Question: I am trying to read a properties file using a resource bundle class in java, but it is giving me a exception saying that
'''
java.util.MissingResourceException: Can't find bundle for base name jira, locale en_US
'''
This is how i am coding in java
'''
ResourceBundle labels = ResourceBundle.getBundle("jira");
'''
This is my project structure

What is that missing? I have read through the documentation and it says that no need to give any absolute path as the Resource bundle handles that.
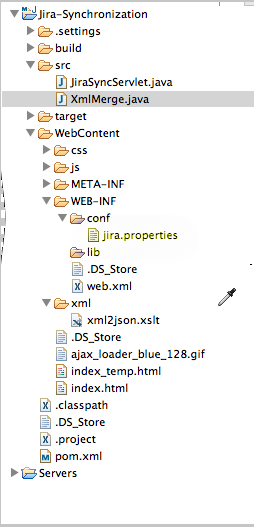
Answer: 'ResourceBundles' are read from the classpath. 'WEB-INF/conf' is not on the classpath for web applications. Try placing the property file in 'WEB-INF/classes'.
From the above image it appears you are using Maven to build the project. In that case the property file can be moved into 'src/main/resources' folder to be copied into 'classes' during the Maven build.